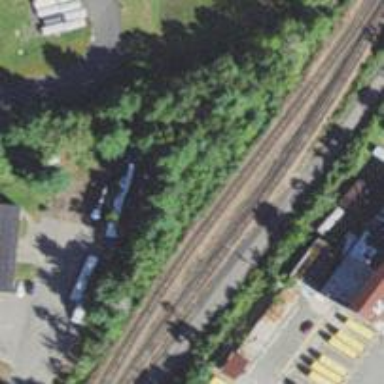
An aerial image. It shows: Railway siding for service.